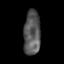
Tissue: skin
Cell type: Epithelial cells
Senescence score: 0.2388
Nuclear area (px): 731
Mean DAPI intensity: 88.048